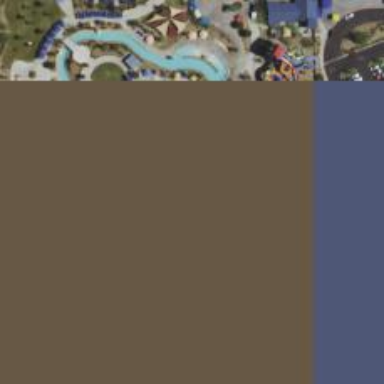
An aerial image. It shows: Water slide attraction.